Question: (Hi,
I have yet another question in R and I do not know what I am doing wrong. In <URL> I have asked how to read the directed graph which worked well with the answer of user1317221_G.
Now I've deleted the edge 6->7 from the directed graph and read it that way:
'''
library(igraph)
graph2 <- read.table("Graph_2.txt")
graph2 <- graph.data.frame(graph2)
'''
That's how Graph_2.txt looks like:
'''
1 2
1 3
2 5
3 4
3 5
4 5
5 6
5 10
7 8
7 9
7 12
8 9
9 10
9 11
9 12
10 7
10 11
11 7
11 12
'''
But the plot shows (again, like in the other thread) a different directed graph:

As you can see in the file, there is no edge between 5->9 or from 10->12 as an example. So my question, again, is, how can I read the directed graph correctly? What am I doing wrong?
Thank you!
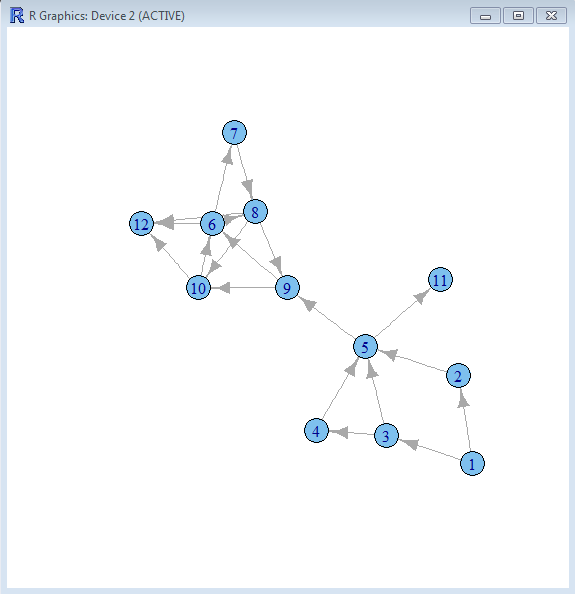
Answer: You can set the vertices labels as you create the graph using 'graph.data.frame', via its 'vertices' option:
'''
graph2 <- graph.data.frame(graph2, vertices = data.frame(symbols = 1:12,
label = 1:12))
plot(graph2, layout = layout.fruchterman.reingold)
'''